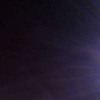
Label: space